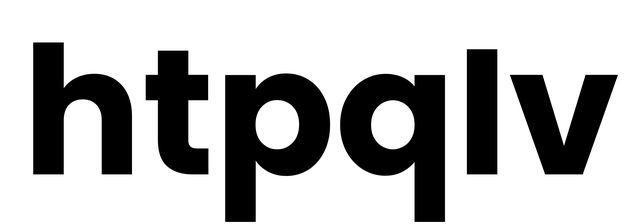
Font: Poppins-Bold